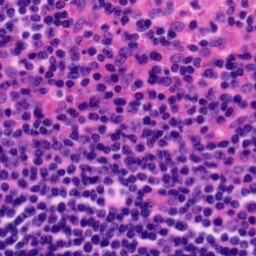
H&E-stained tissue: Tonsil